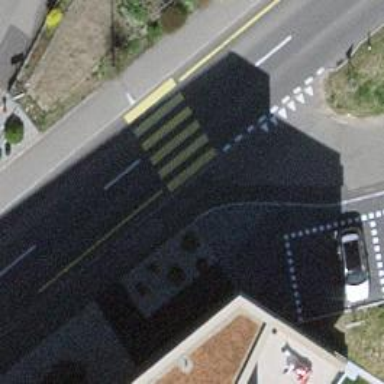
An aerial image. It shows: Uncontrolled zebra crossing with notable zebra markings.